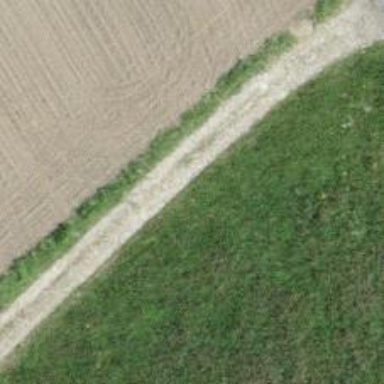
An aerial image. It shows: Track with pebblestone surface. The tracktype is grade4.